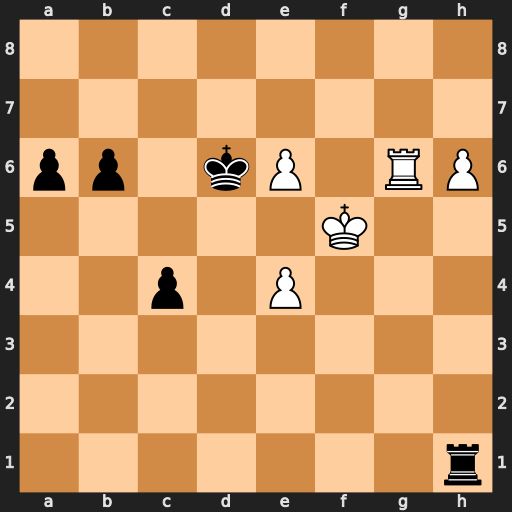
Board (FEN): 8/8/pp1kP1RP/5K2/2p1P3/8/8/7r
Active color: w
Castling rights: -
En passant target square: -
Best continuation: e5+ Ke7 Rg7+